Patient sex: M
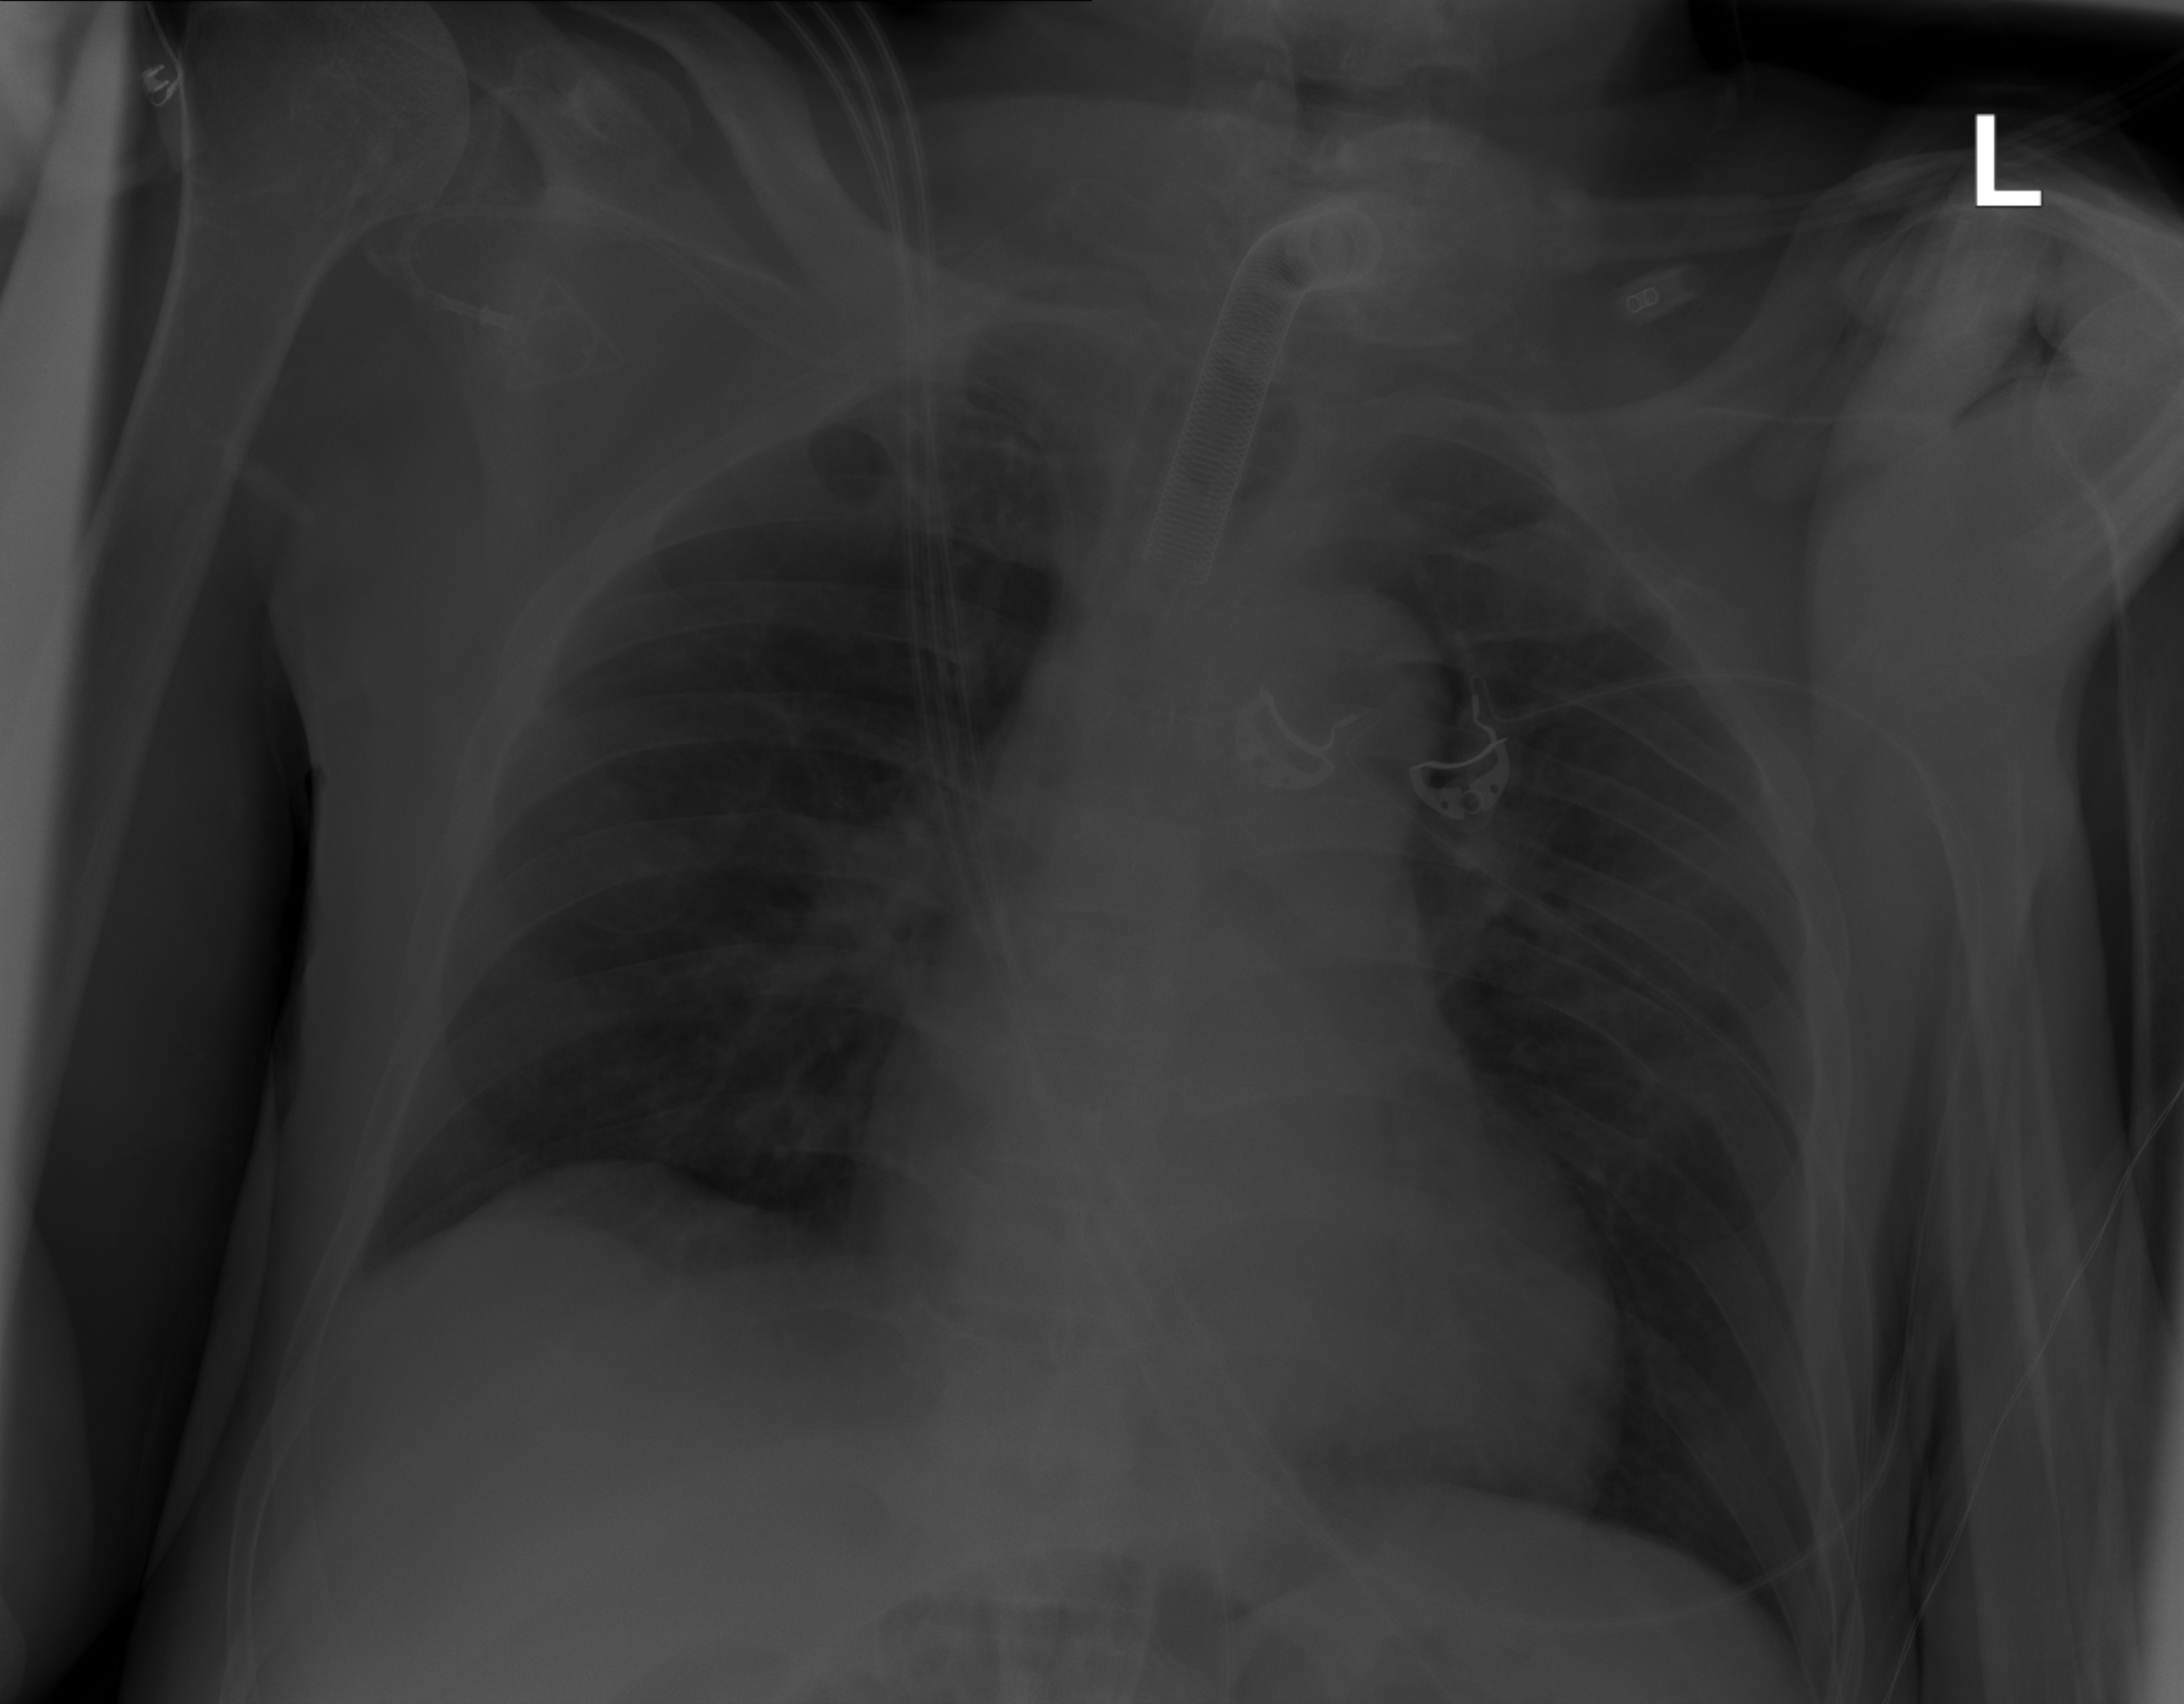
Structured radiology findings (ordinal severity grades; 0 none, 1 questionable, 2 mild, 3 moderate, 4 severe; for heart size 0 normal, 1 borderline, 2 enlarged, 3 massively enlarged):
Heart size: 0
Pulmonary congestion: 2
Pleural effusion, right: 0
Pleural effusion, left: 2
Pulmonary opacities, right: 0
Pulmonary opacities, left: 0
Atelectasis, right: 1
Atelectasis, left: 1